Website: lowes
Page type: address-validator
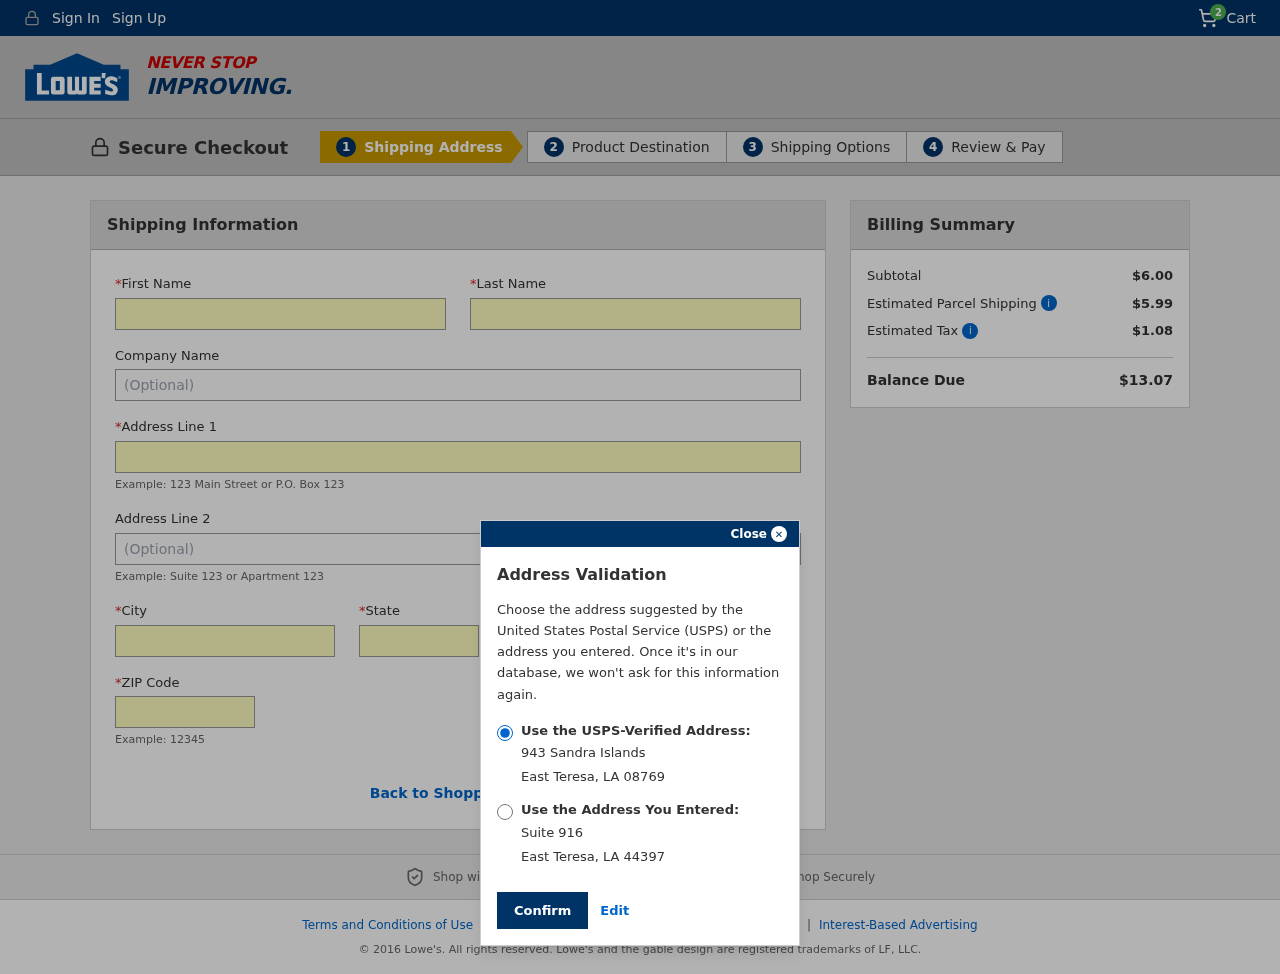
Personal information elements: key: PII_CITY
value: East Teresa
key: PII_COMPANY
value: Wilcox and Sons
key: PII_FIRSTNAME
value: Danielle
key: PII_LASTNAME
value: Aguilar
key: PII_POSTCODE
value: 08769
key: PII_POSTCODE2
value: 44397
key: PII_STATE
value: Louisiana
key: PII_STATE_ABBR
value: LA
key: PII_STREET
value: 943 Sandra Islands
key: PII_STREET2
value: Suite 916
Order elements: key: ORDER_NUM_ITEMS
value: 2
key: ORDER_SUBTOTAL
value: $6.00
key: ORDER_SHIPPING_COST
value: $5.99
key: ORDER_TAX
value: $1.08
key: ORDER_TOTAL
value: $13.07